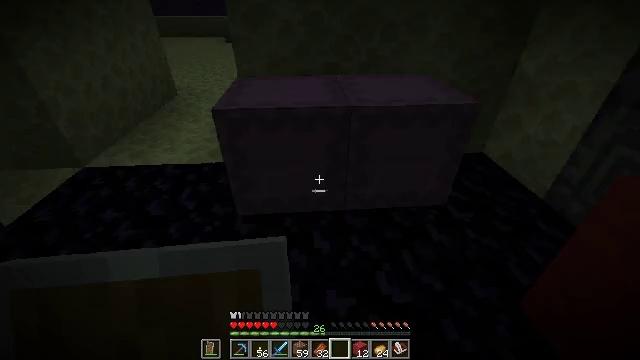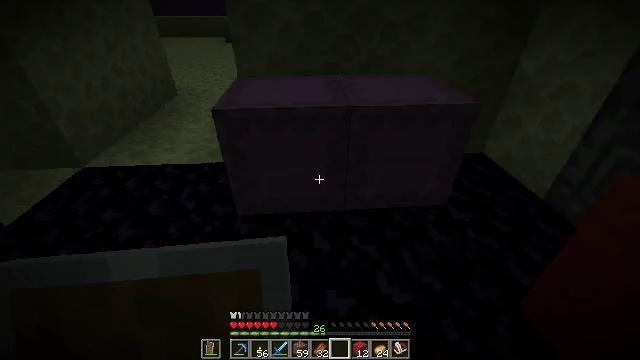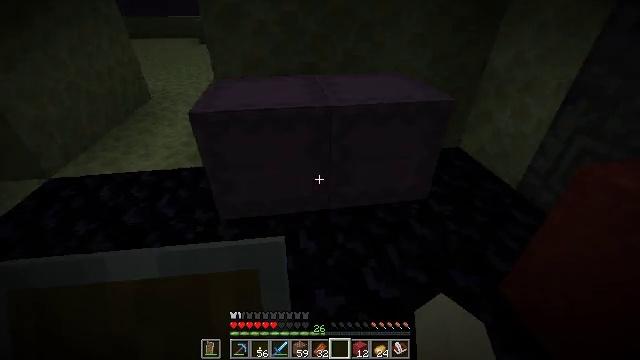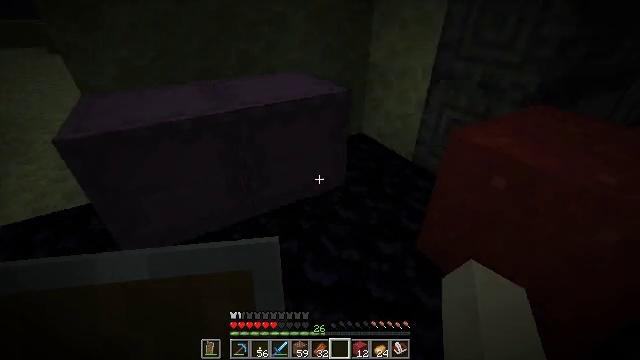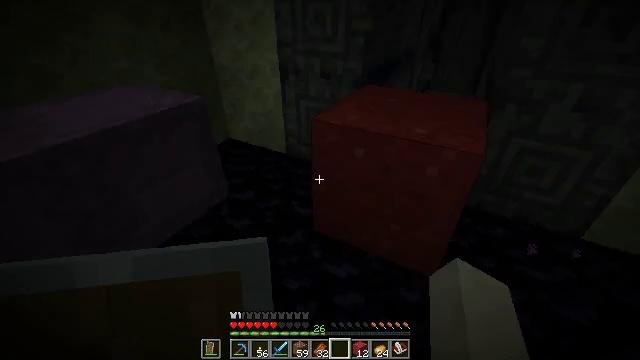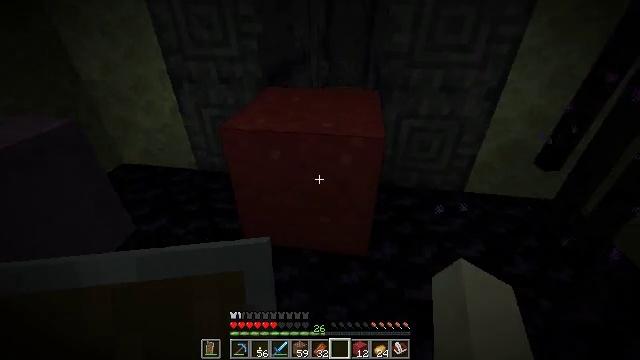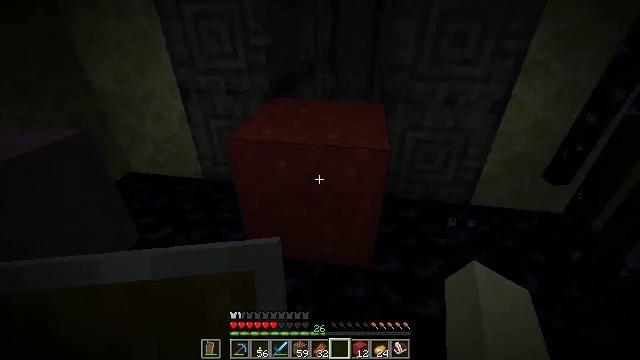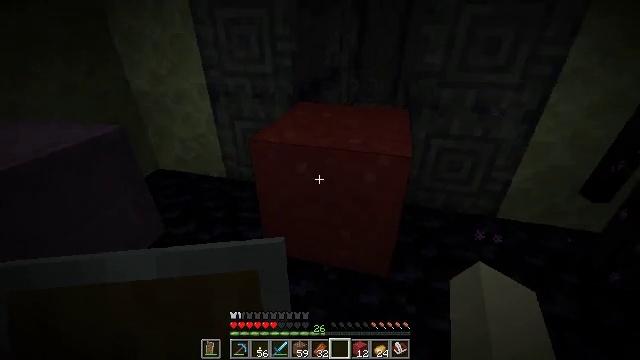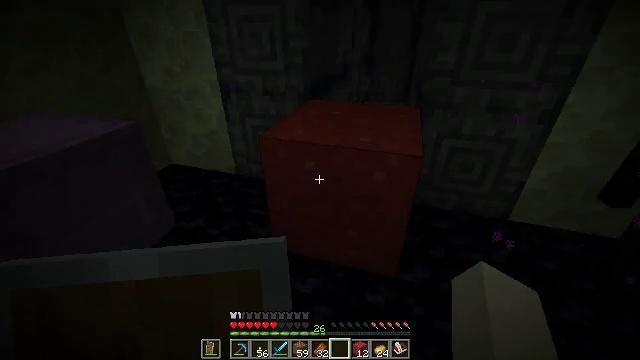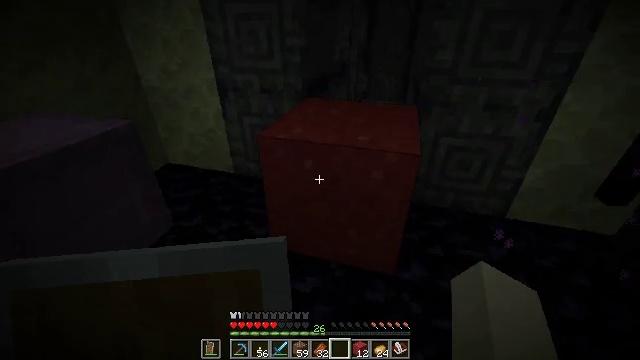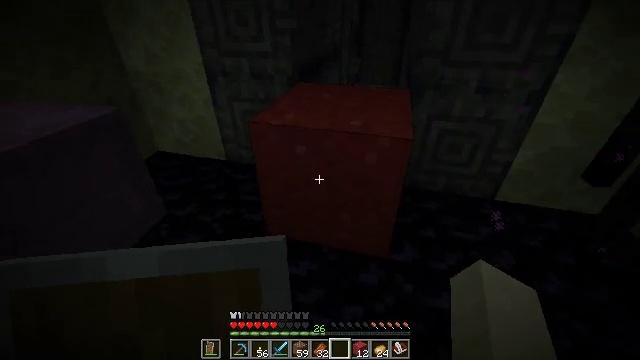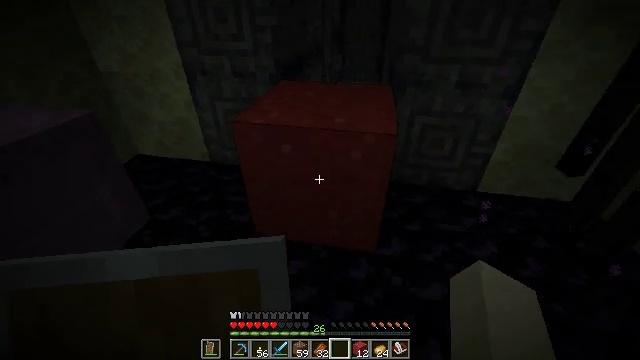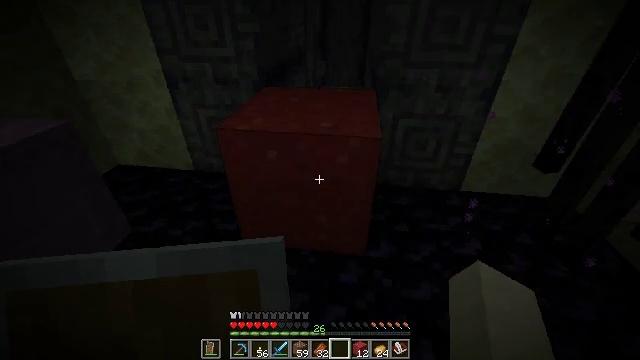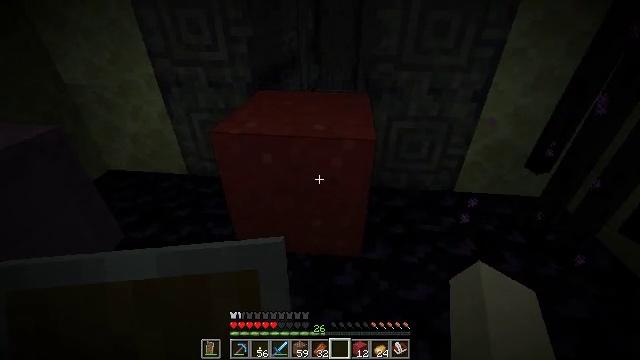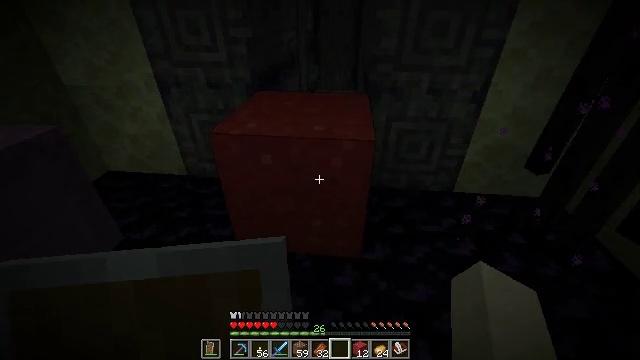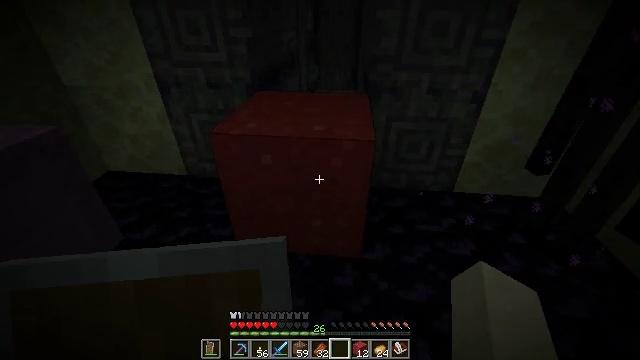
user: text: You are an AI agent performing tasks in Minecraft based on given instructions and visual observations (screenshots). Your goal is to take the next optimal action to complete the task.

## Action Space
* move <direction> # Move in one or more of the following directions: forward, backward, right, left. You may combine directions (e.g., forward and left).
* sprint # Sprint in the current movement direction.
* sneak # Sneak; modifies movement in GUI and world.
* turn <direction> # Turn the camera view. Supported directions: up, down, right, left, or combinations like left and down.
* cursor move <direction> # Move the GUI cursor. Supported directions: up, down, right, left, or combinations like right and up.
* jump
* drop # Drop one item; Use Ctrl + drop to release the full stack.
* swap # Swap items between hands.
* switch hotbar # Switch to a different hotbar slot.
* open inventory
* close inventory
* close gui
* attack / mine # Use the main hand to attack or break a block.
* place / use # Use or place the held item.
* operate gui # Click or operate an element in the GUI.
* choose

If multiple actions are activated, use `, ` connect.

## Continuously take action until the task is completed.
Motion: motion action
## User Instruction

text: Break the red concrete powder to collect it.
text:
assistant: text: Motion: no_op
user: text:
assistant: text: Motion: turn right
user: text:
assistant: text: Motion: turn right
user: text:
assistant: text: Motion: turn right
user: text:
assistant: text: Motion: turn right
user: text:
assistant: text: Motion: turn left and up
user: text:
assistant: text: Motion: turn left
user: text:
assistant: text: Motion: turn left
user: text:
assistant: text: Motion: no_op
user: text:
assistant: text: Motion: turn right and down
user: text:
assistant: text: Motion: turn right
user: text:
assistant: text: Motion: turn right and up
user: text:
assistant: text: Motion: turn right
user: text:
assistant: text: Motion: no_op
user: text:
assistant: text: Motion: attack / mine
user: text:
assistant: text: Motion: attack / mine
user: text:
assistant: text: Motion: attack / mine
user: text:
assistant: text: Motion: attack / mine
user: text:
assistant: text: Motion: attack / mine
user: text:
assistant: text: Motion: attack / mine
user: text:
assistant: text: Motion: attack / mine
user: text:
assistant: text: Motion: attack / mine
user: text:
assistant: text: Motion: attack / mine
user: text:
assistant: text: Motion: attack / mine
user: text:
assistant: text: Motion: attack / mine
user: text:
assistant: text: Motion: attack / mine
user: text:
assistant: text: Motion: attack / mine
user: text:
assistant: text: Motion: attack / mine
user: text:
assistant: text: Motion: attack / mine
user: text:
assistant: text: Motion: attack / mine